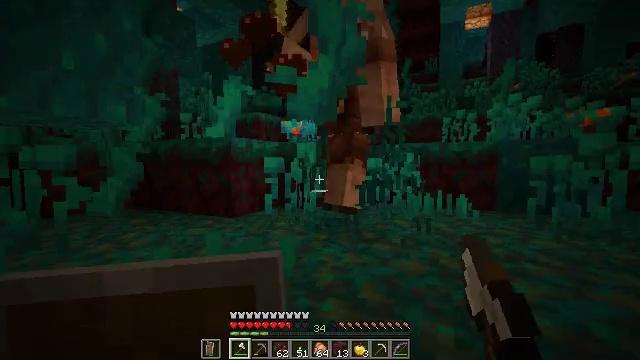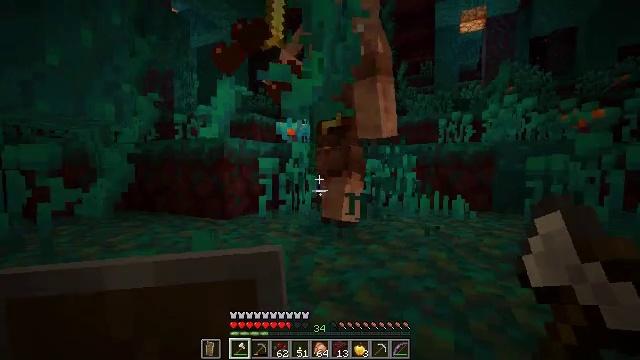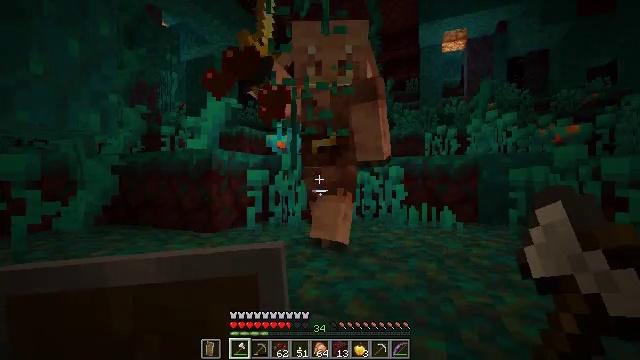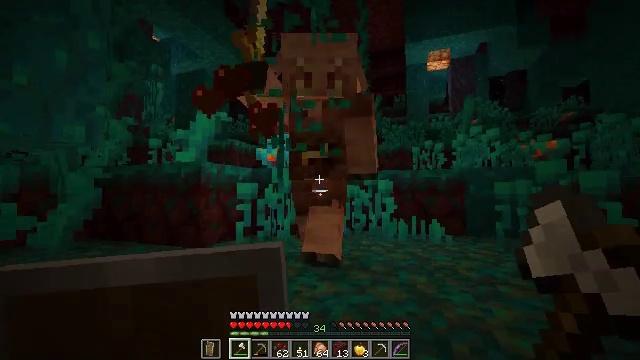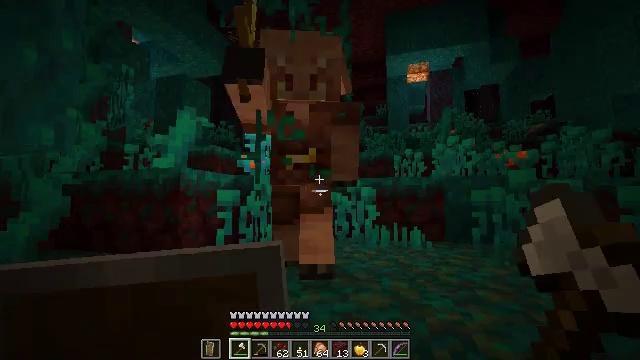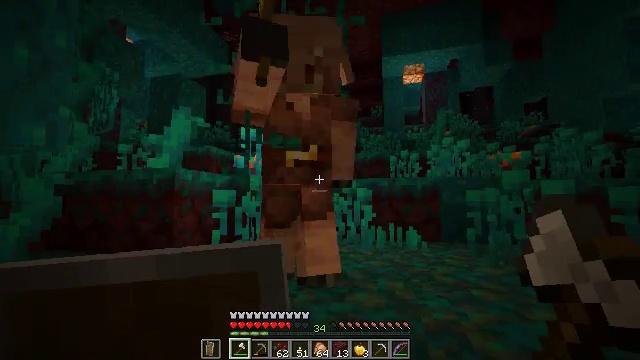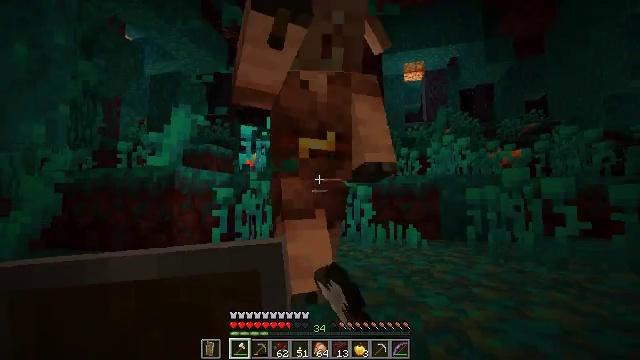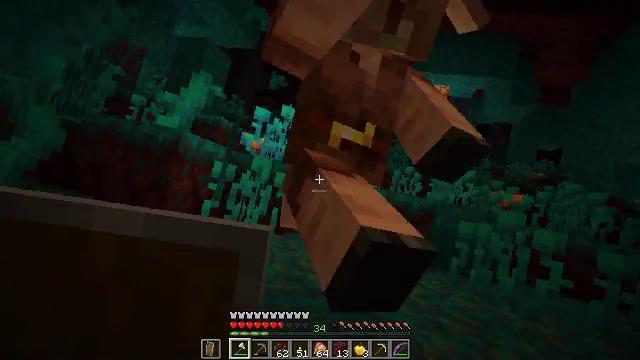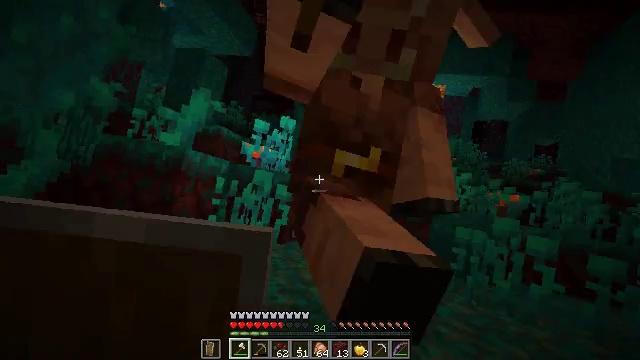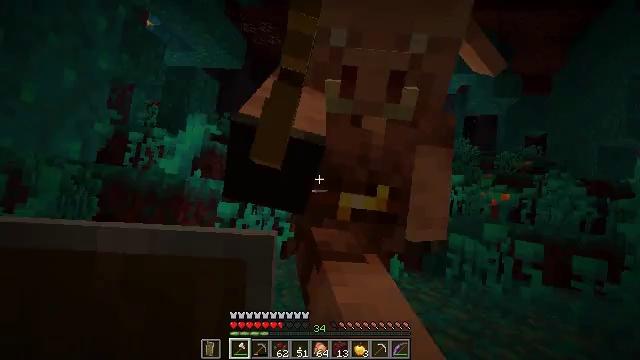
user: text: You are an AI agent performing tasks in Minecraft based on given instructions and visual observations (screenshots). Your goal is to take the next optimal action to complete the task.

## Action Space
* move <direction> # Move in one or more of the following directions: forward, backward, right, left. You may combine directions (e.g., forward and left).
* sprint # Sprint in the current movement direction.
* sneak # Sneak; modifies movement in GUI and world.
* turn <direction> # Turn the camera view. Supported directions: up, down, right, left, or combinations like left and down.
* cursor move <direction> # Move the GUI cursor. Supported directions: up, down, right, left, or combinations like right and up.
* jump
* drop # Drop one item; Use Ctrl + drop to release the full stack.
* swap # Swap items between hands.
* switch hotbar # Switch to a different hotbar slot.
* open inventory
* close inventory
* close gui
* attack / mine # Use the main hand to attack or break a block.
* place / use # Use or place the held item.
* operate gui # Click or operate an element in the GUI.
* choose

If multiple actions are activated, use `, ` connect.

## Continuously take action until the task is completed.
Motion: motion action
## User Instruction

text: Kill a piglin.
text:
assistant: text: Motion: no_op
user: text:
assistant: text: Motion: turn right and up
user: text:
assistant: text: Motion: turn right and up
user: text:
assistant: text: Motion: turn right and up
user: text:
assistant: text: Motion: attack / mine
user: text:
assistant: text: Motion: attack / mine
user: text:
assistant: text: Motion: attack / mine
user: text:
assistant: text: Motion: attack / mine
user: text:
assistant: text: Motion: no_op
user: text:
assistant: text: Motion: no_op